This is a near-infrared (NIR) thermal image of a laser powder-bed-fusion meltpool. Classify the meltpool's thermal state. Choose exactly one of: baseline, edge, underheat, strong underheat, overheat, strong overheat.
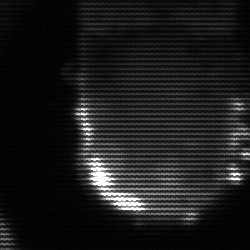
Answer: baseline